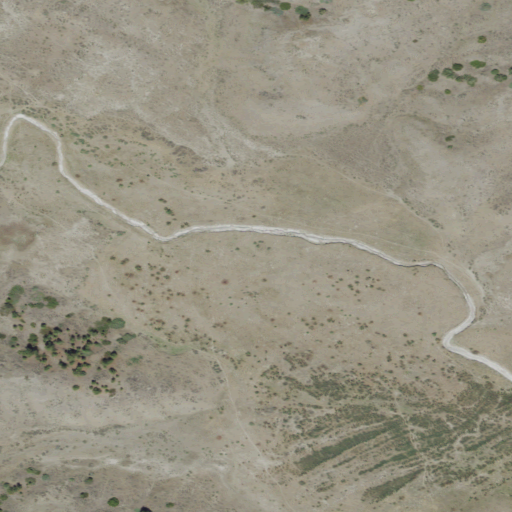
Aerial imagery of valley in Montana named Doney Coulee containing shrub, herbaceous wetlands, and grassland